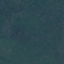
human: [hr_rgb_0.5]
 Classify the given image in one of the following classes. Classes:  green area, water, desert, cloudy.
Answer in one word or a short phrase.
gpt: green area